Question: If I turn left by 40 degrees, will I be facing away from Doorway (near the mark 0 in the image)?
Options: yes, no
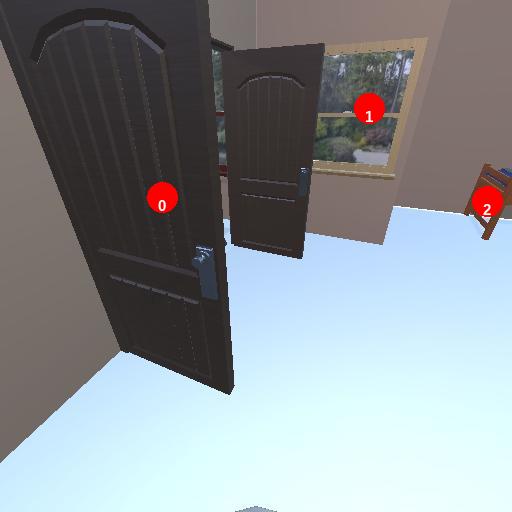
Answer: yes